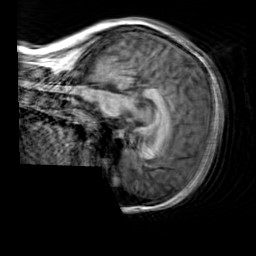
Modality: T1w
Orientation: sagittal
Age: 22
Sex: female
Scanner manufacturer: siemens
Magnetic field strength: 3 T
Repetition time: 2.3 s
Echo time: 0.00303 s